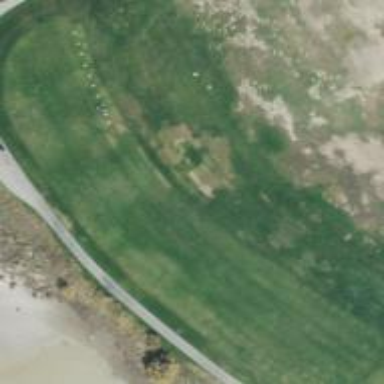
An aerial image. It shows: Golf tee on grassy land.